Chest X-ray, PA view. Patient: 47 years old, sex F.
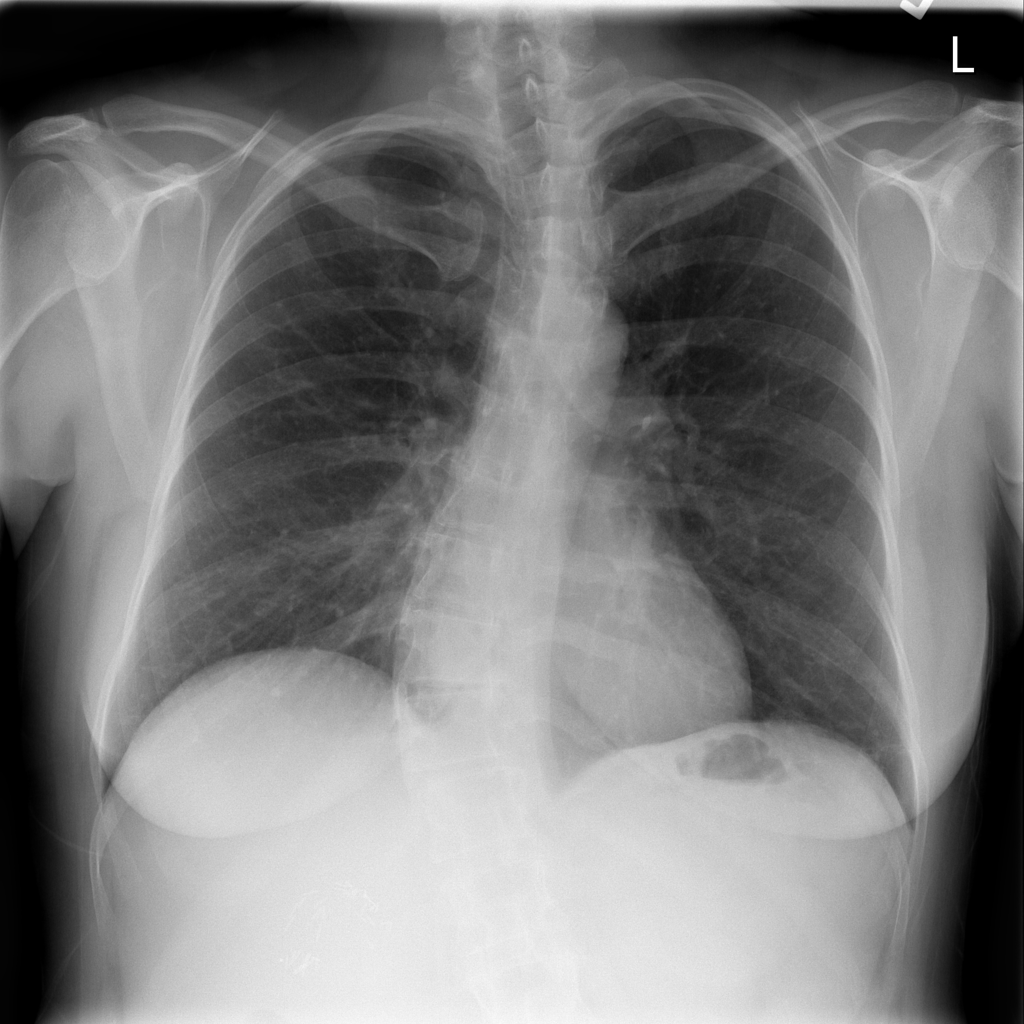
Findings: No Finding